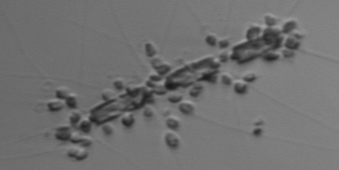
Label: Chaetoceros_didymus_TAG_external_flagellate